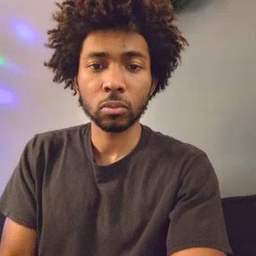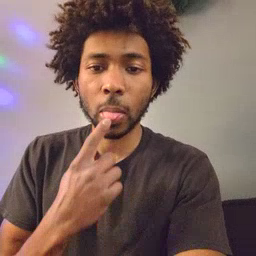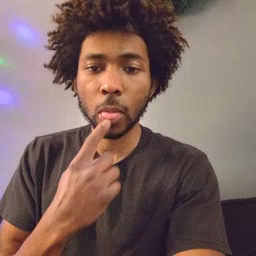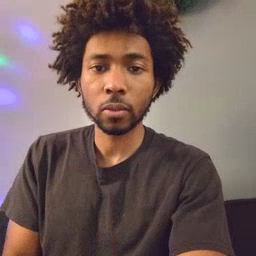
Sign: tongue